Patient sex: M
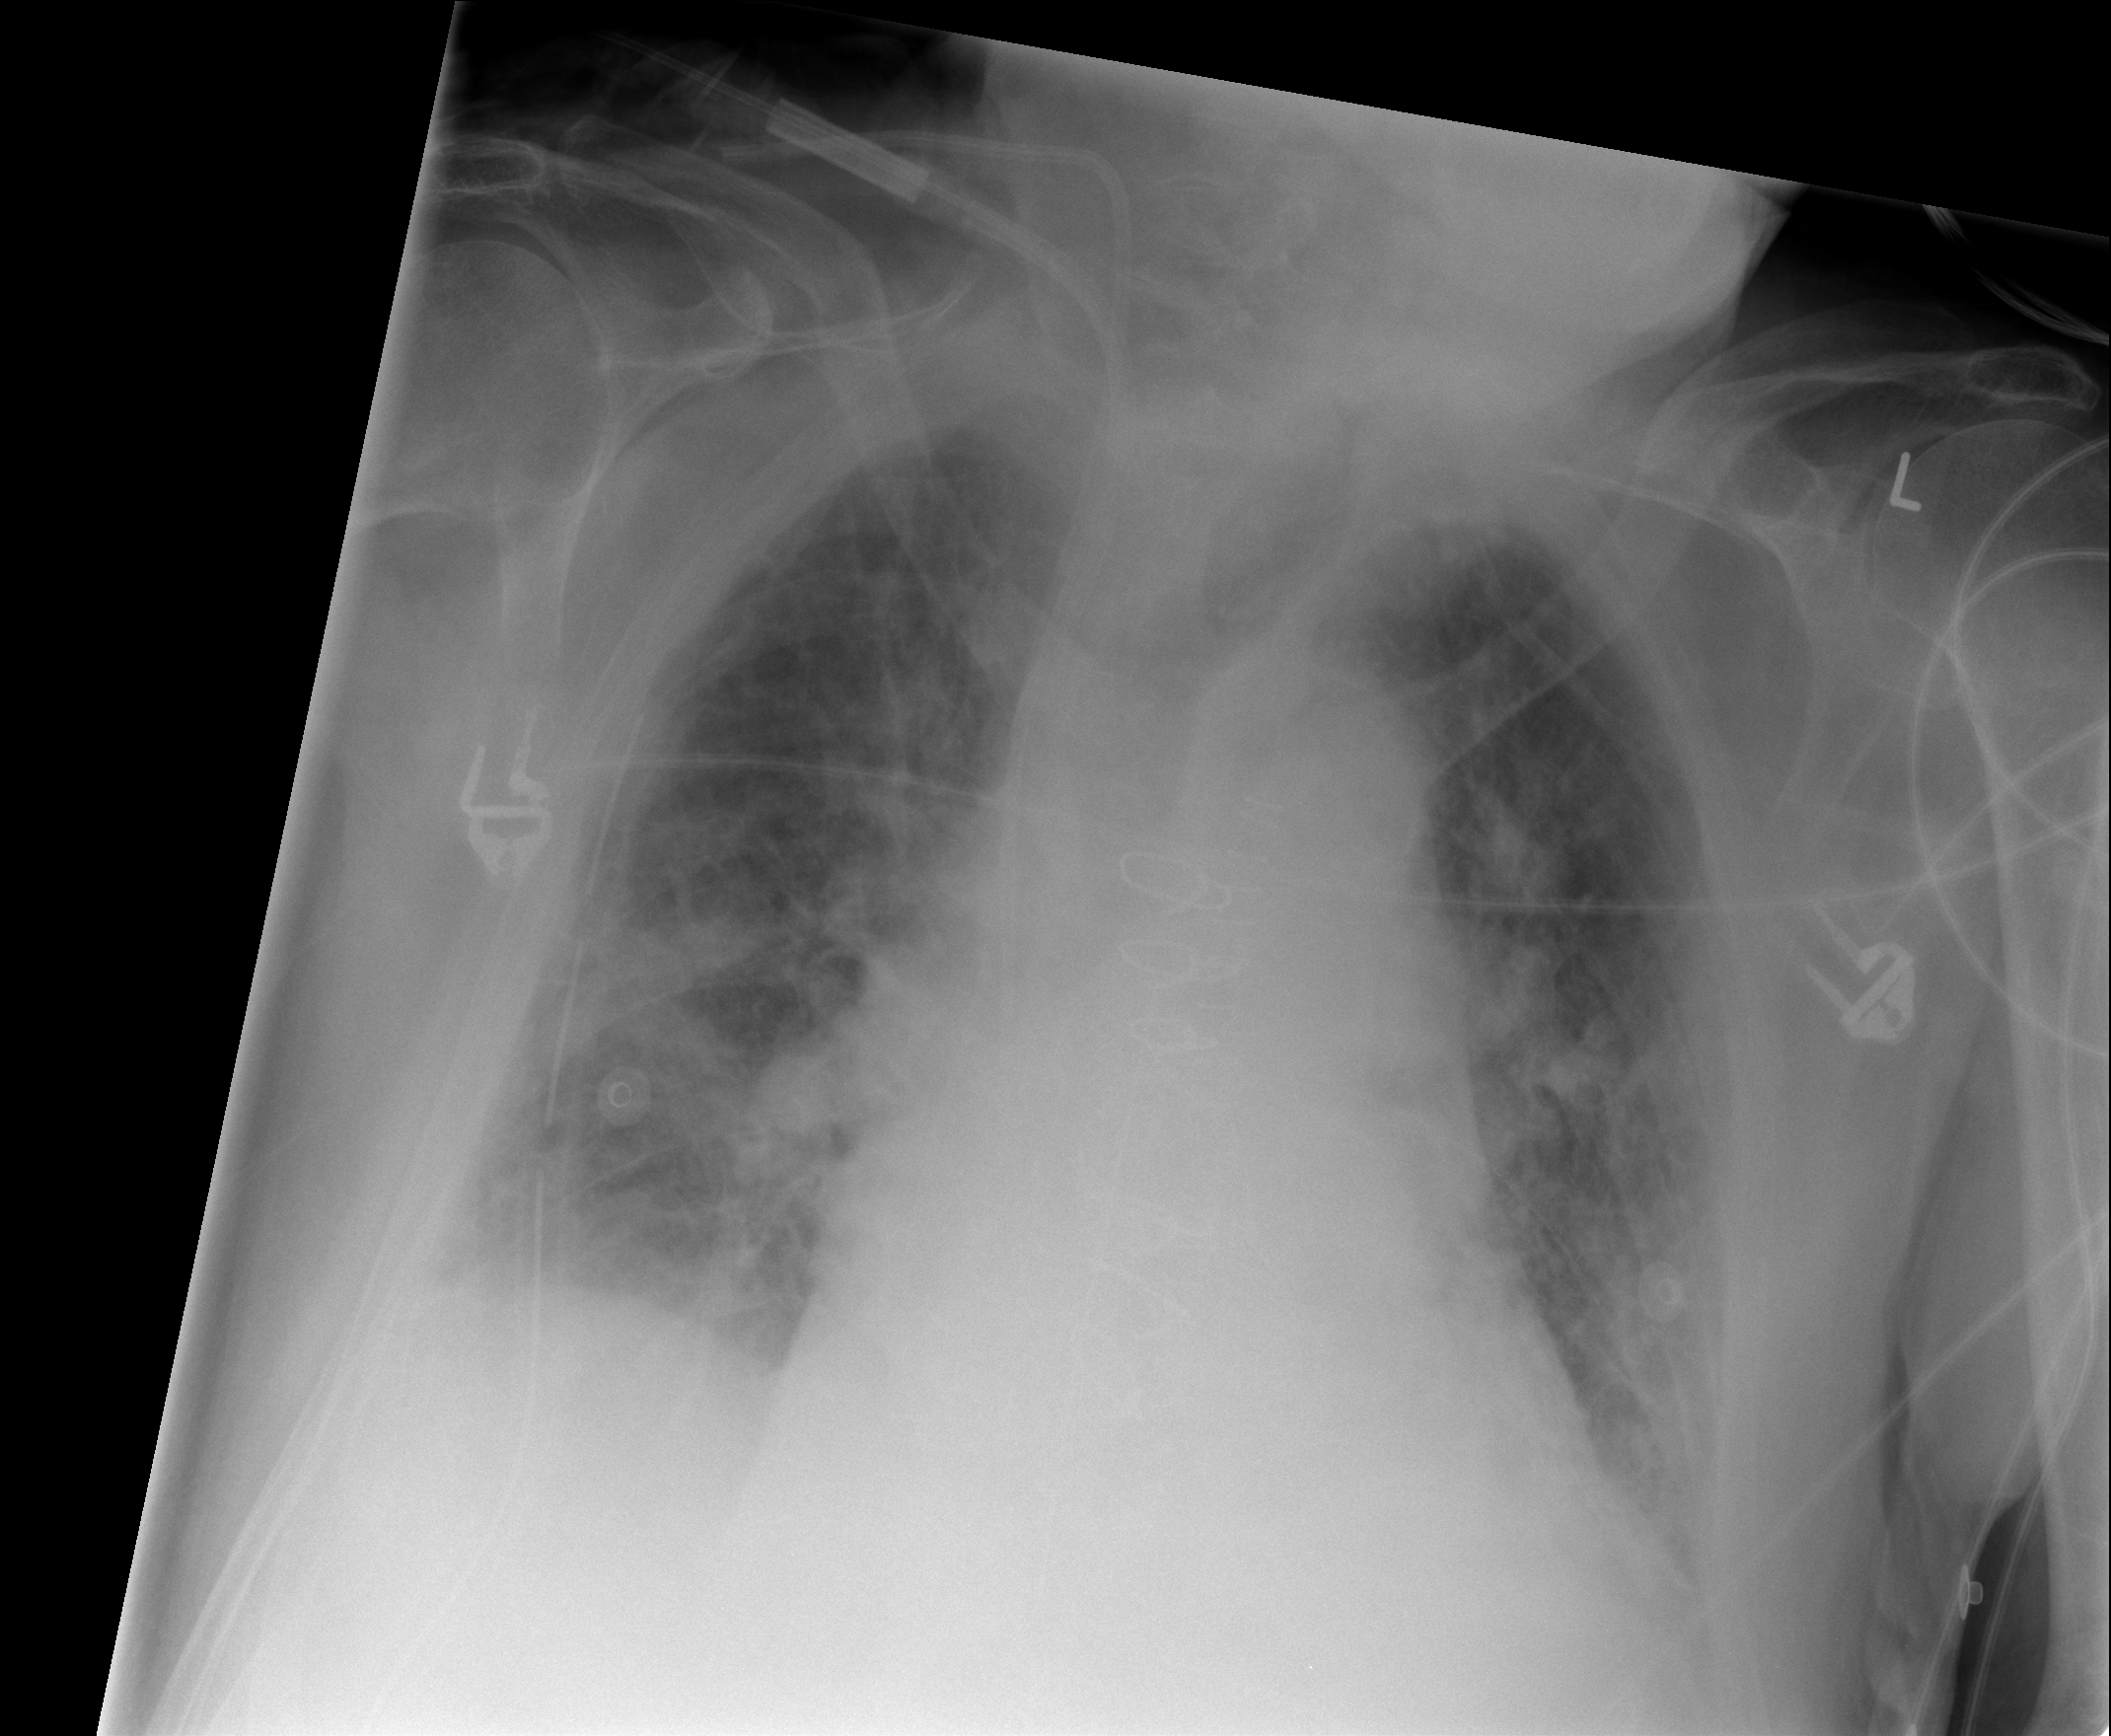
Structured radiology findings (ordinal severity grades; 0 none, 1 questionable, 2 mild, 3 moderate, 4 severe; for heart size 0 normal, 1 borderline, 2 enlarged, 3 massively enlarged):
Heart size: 2
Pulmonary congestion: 2
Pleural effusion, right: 2
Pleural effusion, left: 2
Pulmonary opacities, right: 1
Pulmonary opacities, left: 1
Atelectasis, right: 2
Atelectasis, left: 2